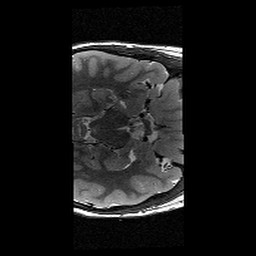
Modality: T2w
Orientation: axial
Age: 10
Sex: female
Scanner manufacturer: siemens
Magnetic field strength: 3 T
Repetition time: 9.23 s
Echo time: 0.067 s